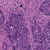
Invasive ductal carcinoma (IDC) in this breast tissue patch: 1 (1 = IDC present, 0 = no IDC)